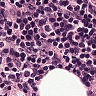
Metastatic tissue present: no